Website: apple-inc
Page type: account-selection
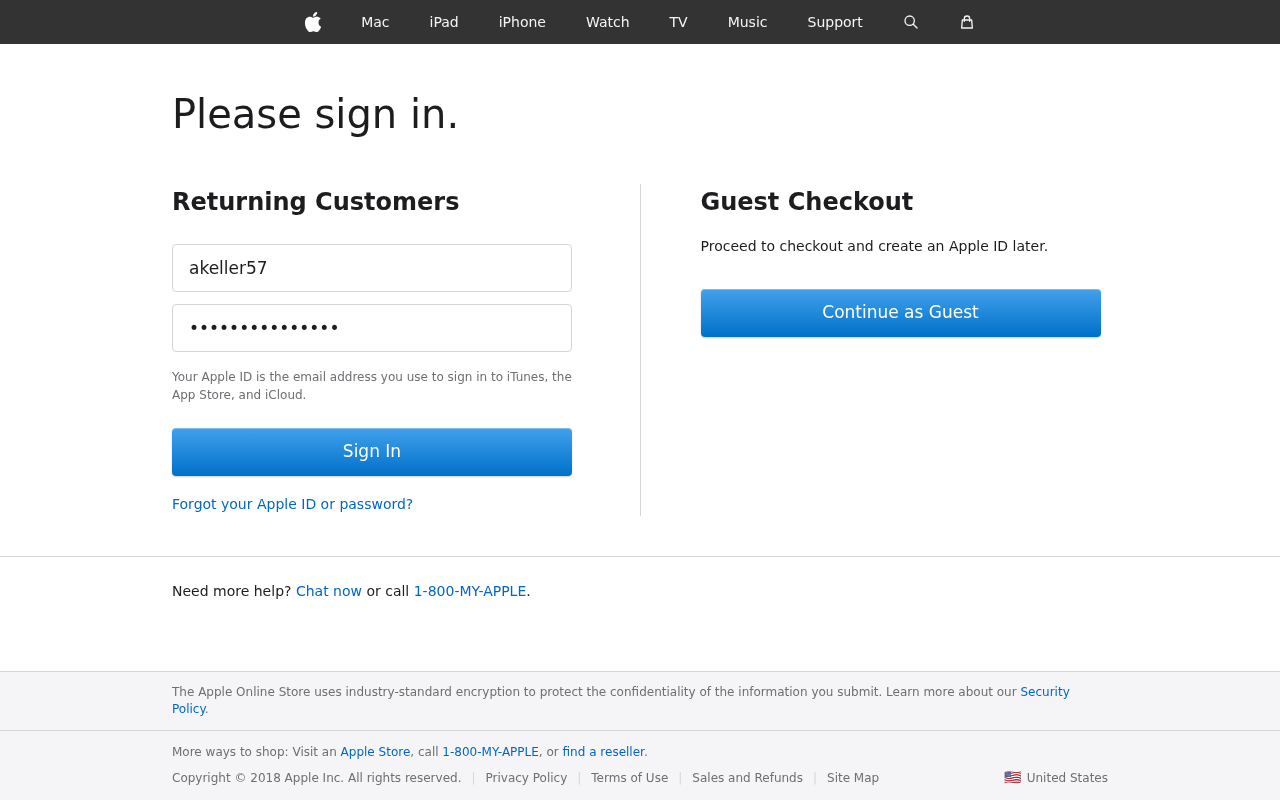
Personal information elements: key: PII_LOGIN_USERNAME
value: akeller57